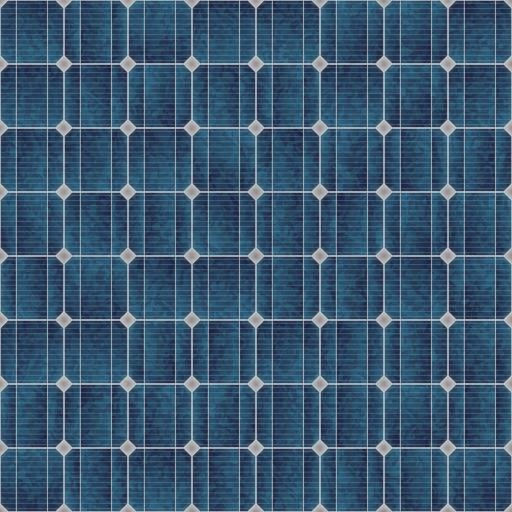
Tags: cell panel solar sun